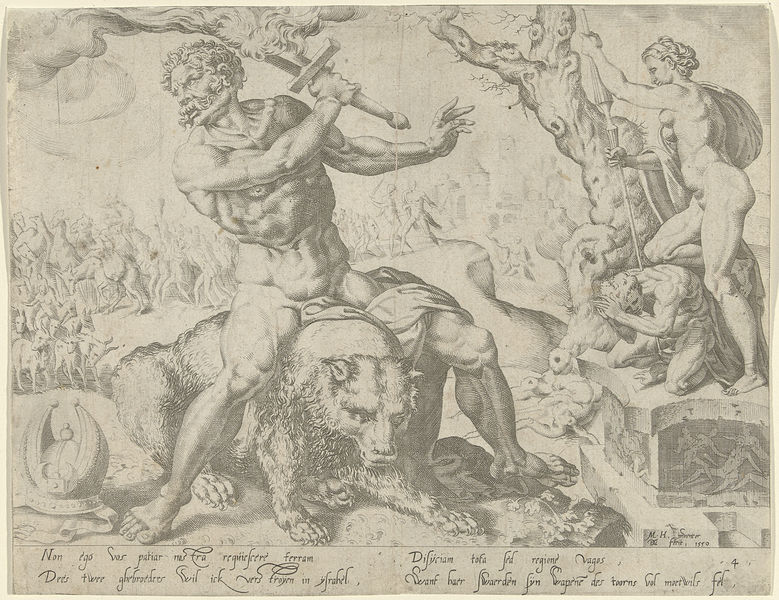
Titel: Levi
Künstler: Dirck Volckertsz Coornhert
Standort: Amsterdam
Institution: Rijksmuseum
Schlagwörter: baum, kampf, mann, frau, szene, zeichnung, tier, natur, pflanzen, krieg, schwert, text, krieger, löwe, bär, latein